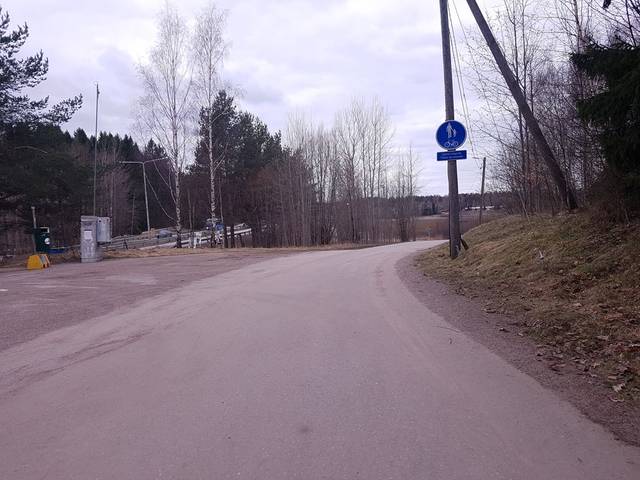
Region: Finland
Coordinates: 60.223, 24.798